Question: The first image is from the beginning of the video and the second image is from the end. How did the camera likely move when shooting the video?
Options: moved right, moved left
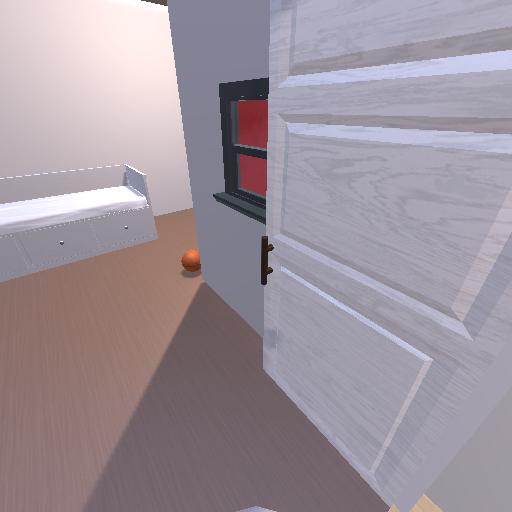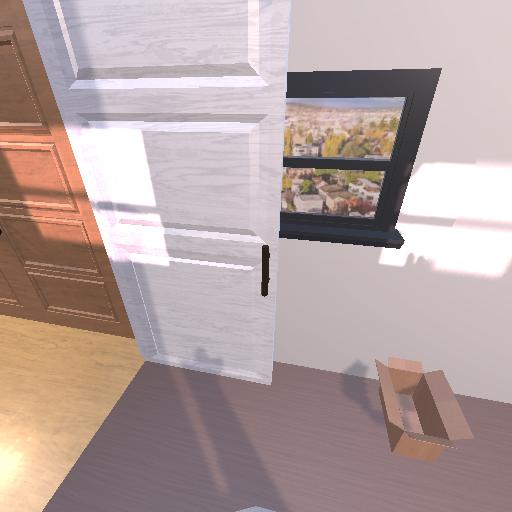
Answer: moved right